Interaction volume radius: 10 \u00c5
Interaction volume height: 25 \u00c5
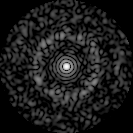
Disorder parameter: 0.8352